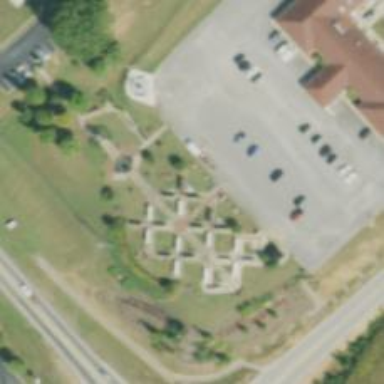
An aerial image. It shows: Historic memorial.